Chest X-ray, PA view. Patient: 33 years old, sex M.
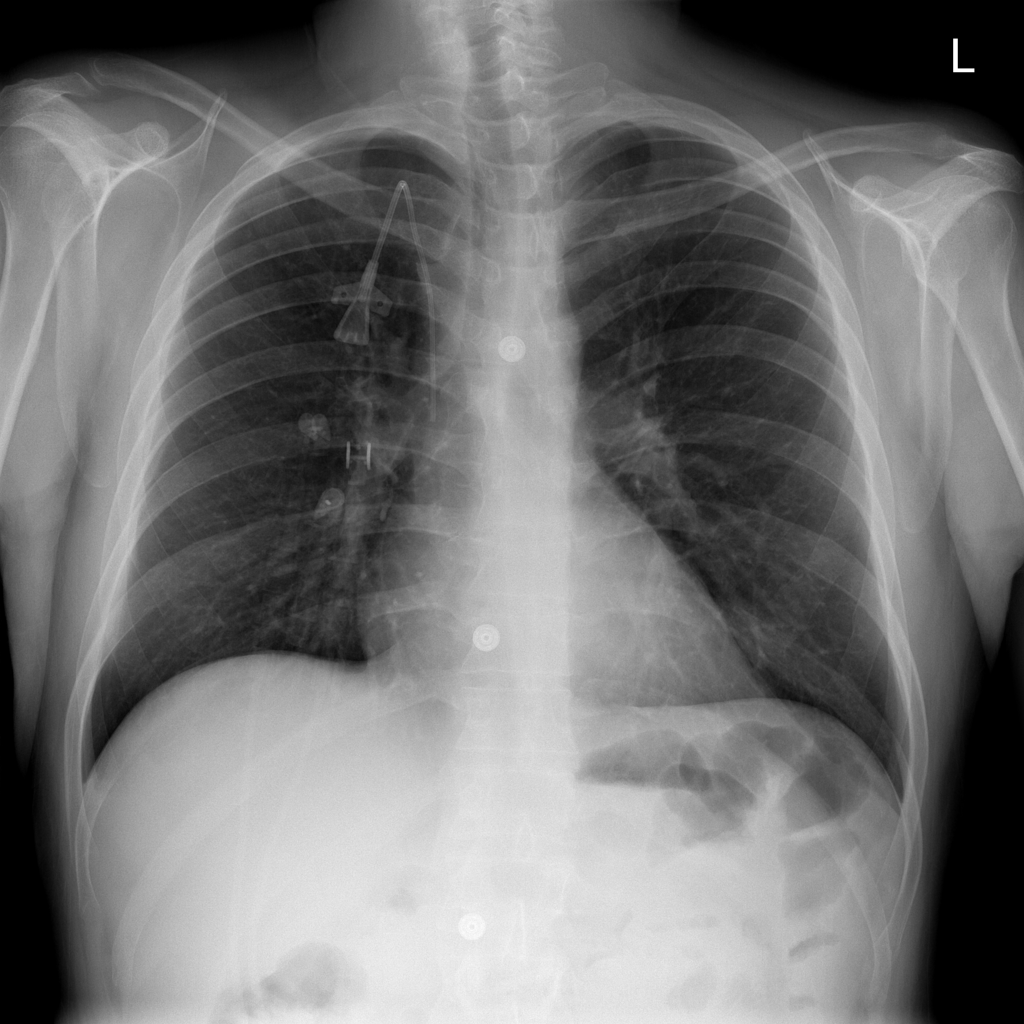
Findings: No Finding